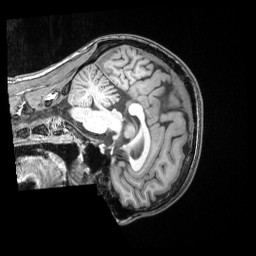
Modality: T1w
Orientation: sagittal
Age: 27
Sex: male
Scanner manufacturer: siemens
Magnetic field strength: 3 T
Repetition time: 2 s
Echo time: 0.00339 s